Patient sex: M
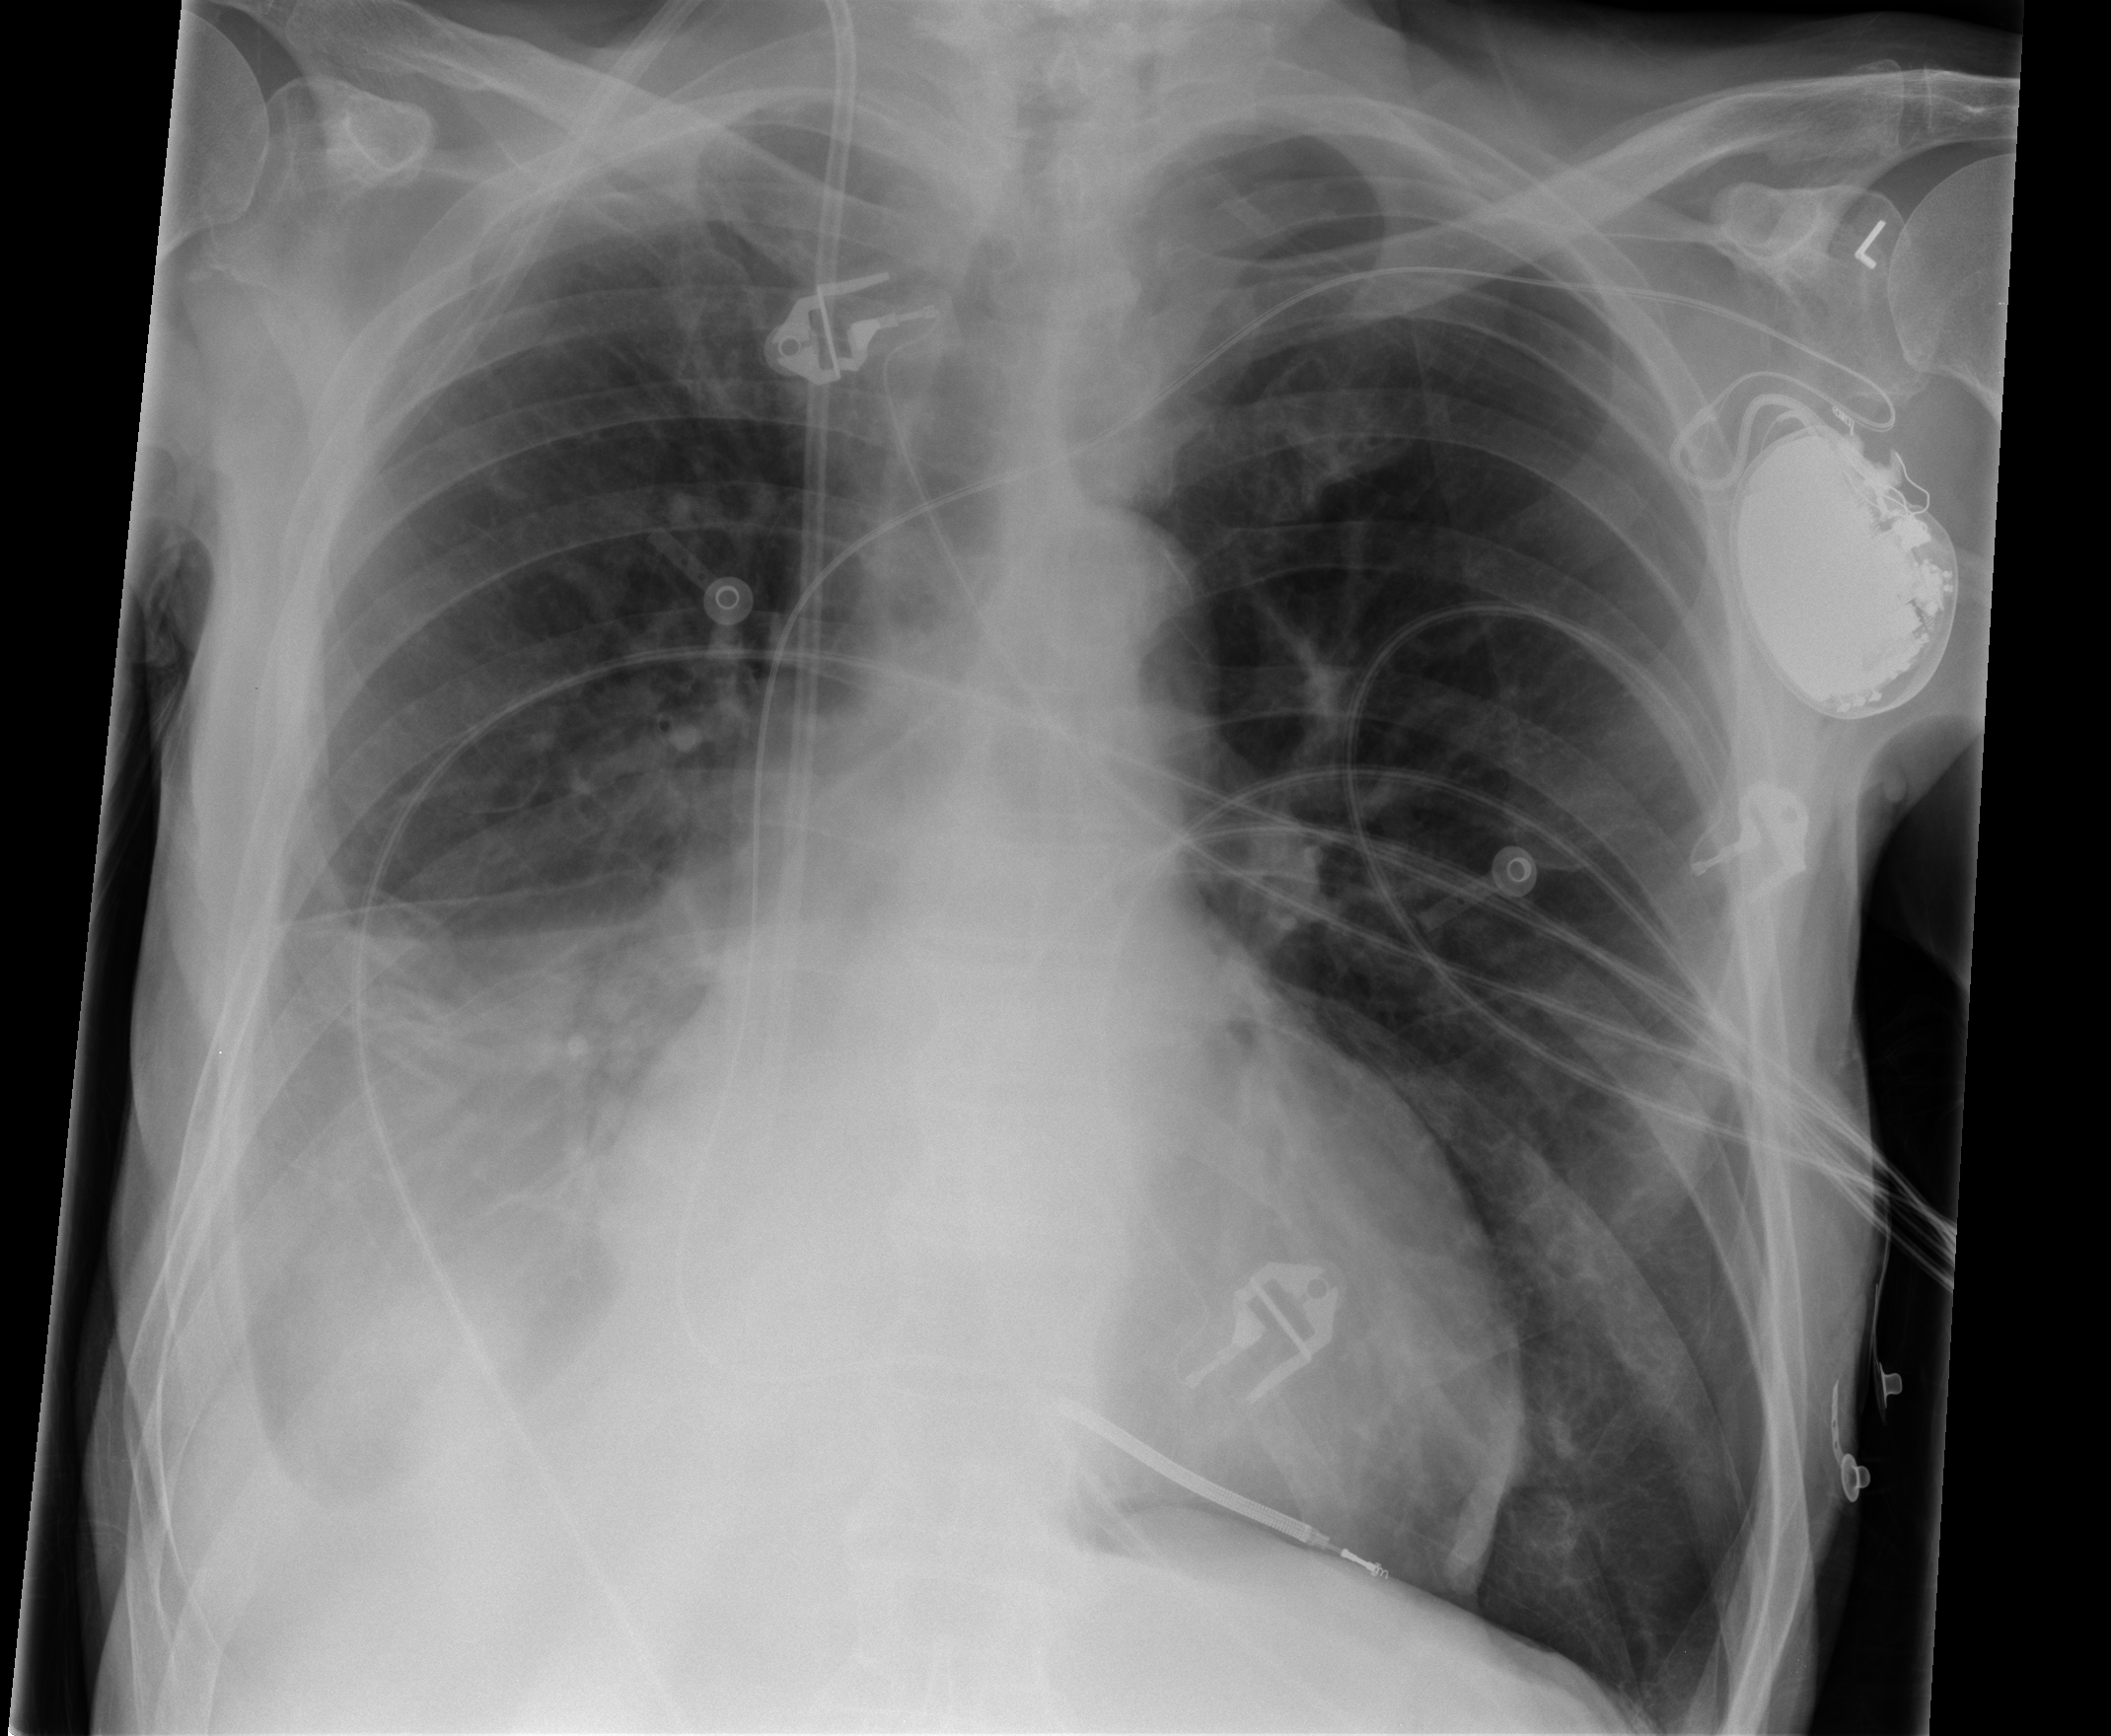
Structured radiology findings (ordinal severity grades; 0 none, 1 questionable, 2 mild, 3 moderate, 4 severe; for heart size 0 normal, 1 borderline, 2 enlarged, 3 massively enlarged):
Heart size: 0
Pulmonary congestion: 0
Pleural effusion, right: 2
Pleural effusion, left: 0
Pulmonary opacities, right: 1
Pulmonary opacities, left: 0
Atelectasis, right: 3
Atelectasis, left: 0